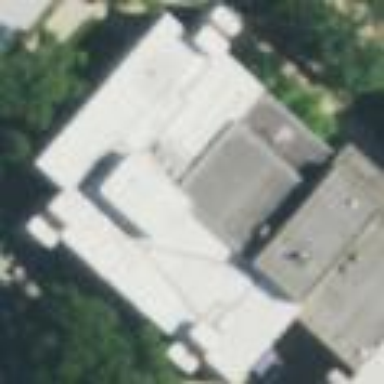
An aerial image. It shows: College building.